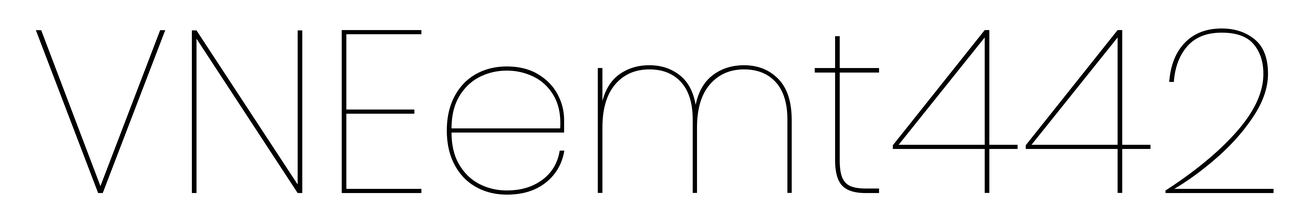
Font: Poppins-Thin